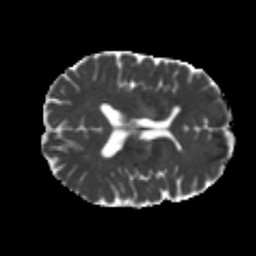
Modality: MD
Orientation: axial
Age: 26
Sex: male
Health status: healthy
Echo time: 0.074 s